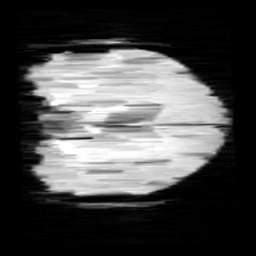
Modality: minIP
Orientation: coronal
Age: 12
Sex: male
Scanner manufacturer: siemens
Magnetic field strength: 3 T
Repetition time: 0.027 s
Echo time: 0.02 s